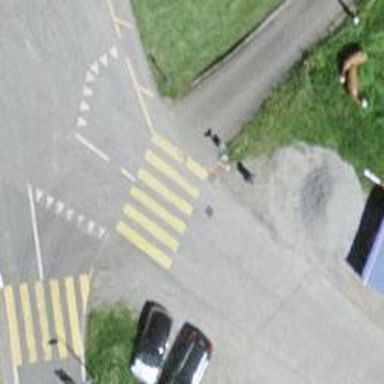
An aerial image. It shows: Zebra crossing on the road.